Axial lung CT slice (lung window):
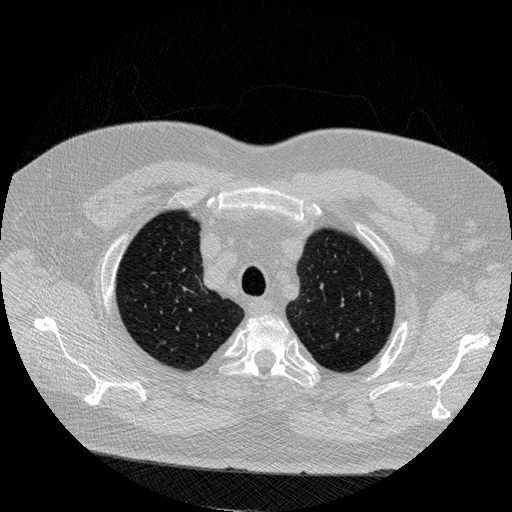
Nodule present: no